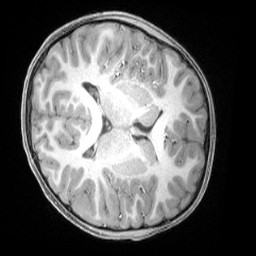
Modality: T1w
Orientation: axial
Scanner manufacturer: siemens
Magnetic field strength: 3 T
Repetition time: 2.4 s
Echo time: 0.00224 s